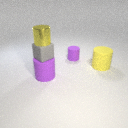
large yellow rubber cylinder to the right of small purple rubber cylinder